Question: Am creating a jigsaw puzzle game for iPhone.
Here i have to crop the image just like the below image

After the googling i came to know uibezier path is the best one for cropping the image in irregular shapes.
But i didn't get any code or idea to how to crop the image like above one.
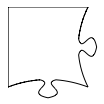
Answer: It will take a lot of trial and error, I did this quickly just to give you an idea of how to to create shapes using Bezier Paths. Below is example code to create a square shape that I quickly created
'''
UIBezierPath *aPath = [UIBezierPath bezierPath];
// Set the starting point of the shape.
[aPath moveToPoint:CGPointMake(50.0, 50.0)];
// Draw the lines.
[aPath addLineToPoint:CGPointMake(100.0, 50.0)];
[aPath addLineToPoint:CGPointMake(100.0, 100.0)];
[aPath addLineToPoint:CGPointMake(50.0, 100.0)];
[aPath closePath];
CAShapeLayer *square = [CAShapeLayer layer];
square.path = aPath.CGPath;
[self.view.layer addSublayer:square];
'''
If I had more time, I could create the image, but did this quickly as don't have too much time. Its not too hard to use once you get your head round how the points are made. It will take you a lot of trial and error to create this shape, but use the code I provided as a basis for how to create shapes using Bezier paths. You will need to create a lot more points to end up with the shape you have in mind.
I would also recommend looking at Apples developer guide for creating irregular shapes
<URL>
In particular look at the "Adding Curves to Your Path" for understanding how to create curves and adding them to your image. You will need that in order to create the jigsaw puzzle piece shape you are trying to create
EDIT:
Try this method
'''
- (void) setClippingPath:(UIBezierPath *)clippingPath : (UIImageView *)imgView;
{
if (![[imgView layer] mask])
[[imgView layer] setMask:[CAShapeLayer layer]];
[(CAShapeLayer*) [[imgView layer] mask] setPath:[clippingPath CGPath]];
}
'''
The above method will take a bezier path and an ImageView and then apply the bezier path to that particular imageView. It will do the clipping as well. Will take a lot of trial and error I would imagine to get the shape just right, can be difficult and frustrating creating complex shapes sometimes.
Quick example of applying this code
'''
UIBezierPath *aPath = [UIBezierPath bezierPath];
// Set the starting point of the shape.
[aPath moveToPoint:CGPointMake(0.0, 0.0)];
// Draw the lines.
[aPath addLineToPoint:CGPointMake(50.0, 0.0)];
[aPath addLineToPoint:CGPointMake(50.0, 50.0)];
[aPath addLineToPoint:CGPointMake(0.0, 50.0)];
[aPath closePath];
UIImageView *imgView = [[UIImageView alloc] initWithImage:[UIImage imageNamed:@"bar.png"]];
imgView.frame = CGRectMake(0, 0, 100, 100);
[self setClippingPath:aPath :imgView];
[self.view addSubview:imgView];
'''
Just quickly made a square out of the top left part of the image. If you for example, had a square image, you could loop through the width and height of the image, cropping into separate squares using above code and returning them individually. Creating jigsaw puzzle piece a lot more complicated, but hope this helps